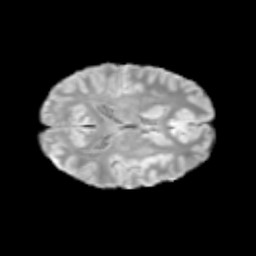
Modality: T2w
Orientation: axial
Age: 13
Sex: male
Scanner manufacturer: siemens
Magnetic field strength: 3 T
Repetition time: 3.8 s
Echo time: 0.07 s